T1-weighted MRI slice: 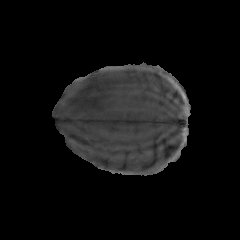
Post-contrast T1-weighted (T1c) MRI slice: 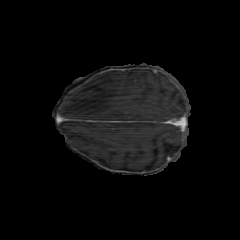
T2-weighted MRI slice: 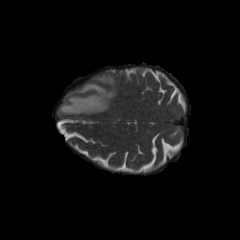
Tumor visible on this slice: yes